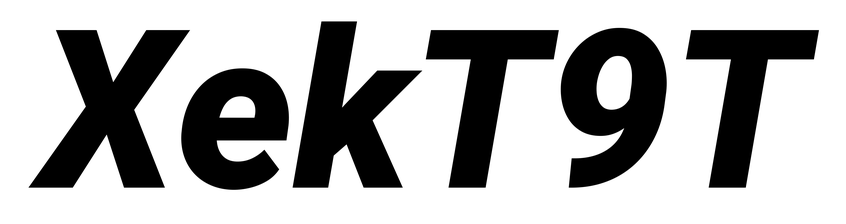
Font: Roboto-Italic_Black_Italic